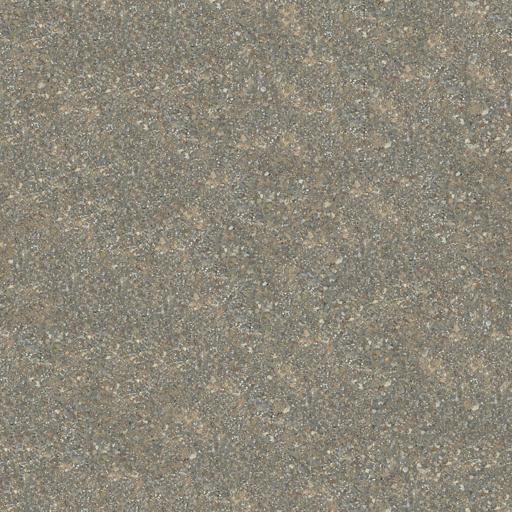
Tags: gravel grey riverbed sand